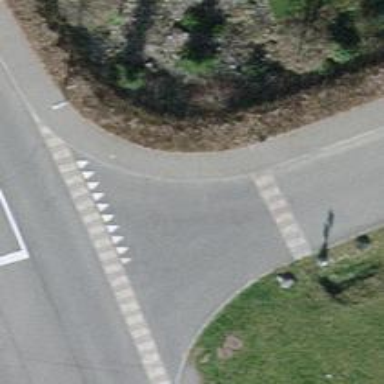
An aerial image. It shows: Unmarked crossing with traffic calming table on the road.